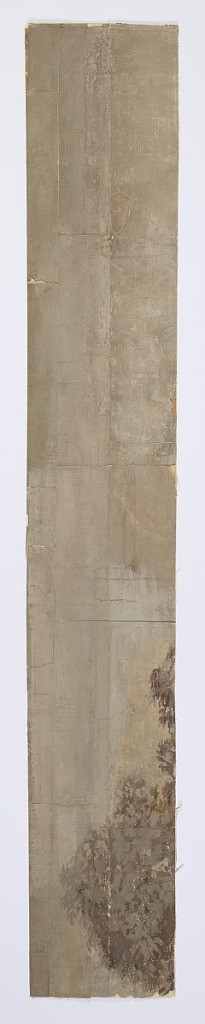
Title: "Vues d'Italie" [Bay of Naples]
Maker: Dufour et Leroy
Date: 1815–20
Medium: Block-printed, mounted on muslin
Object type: Scenic
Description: In sepia tones. Remains of a tree in foreground, rest of panel is just unprinted on gray ground.